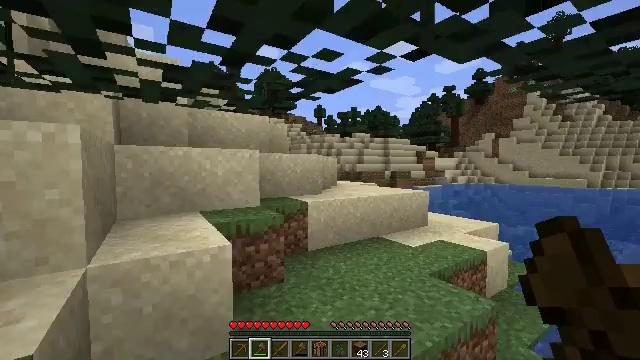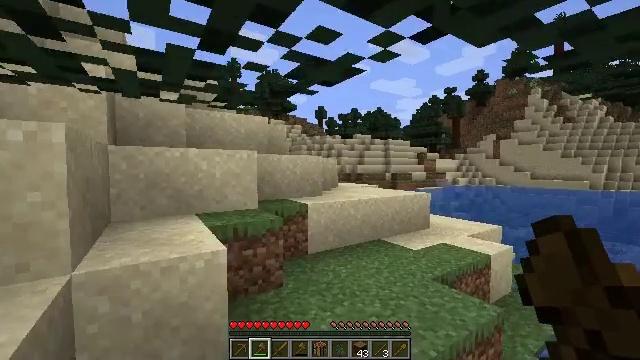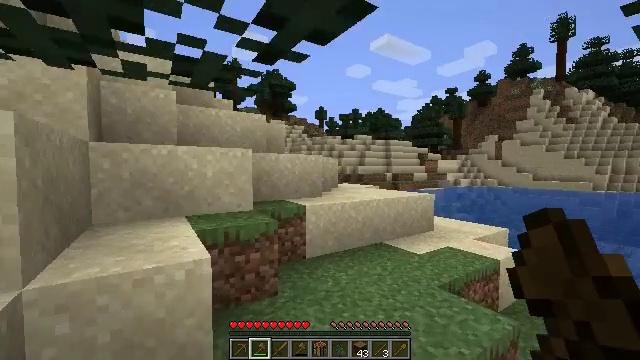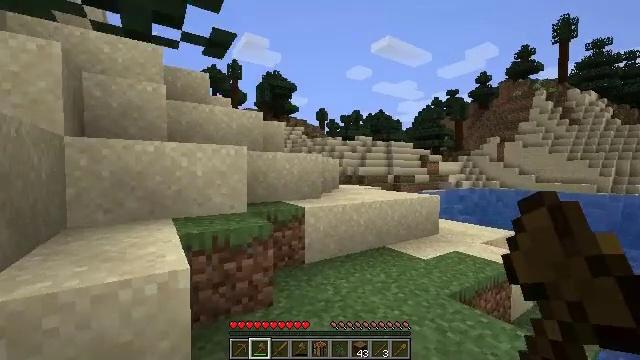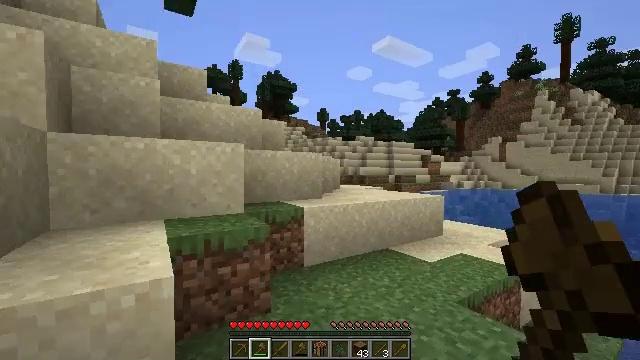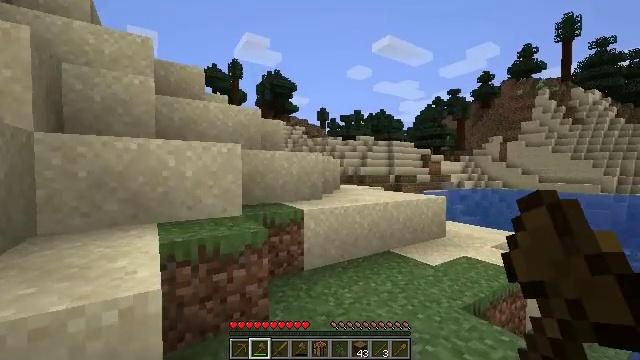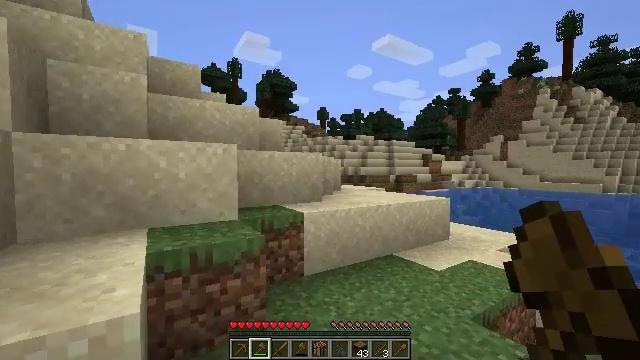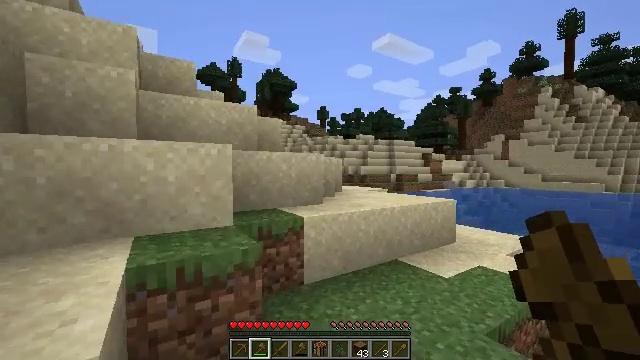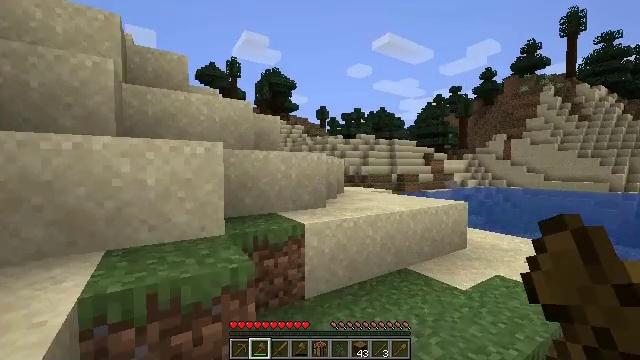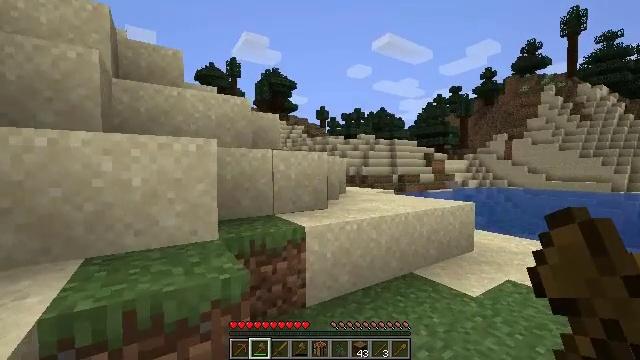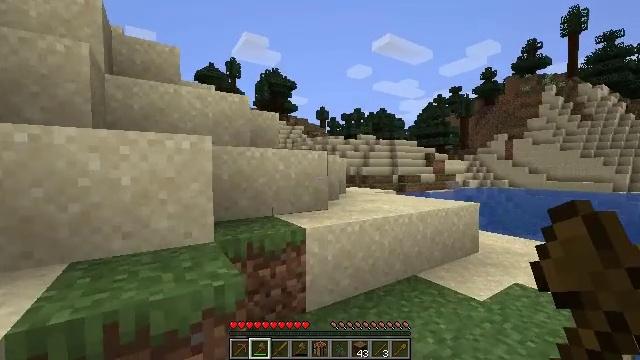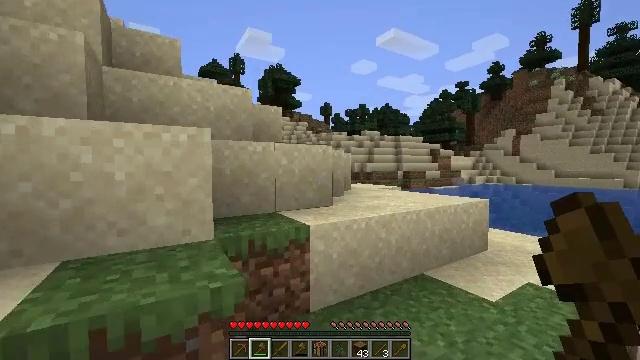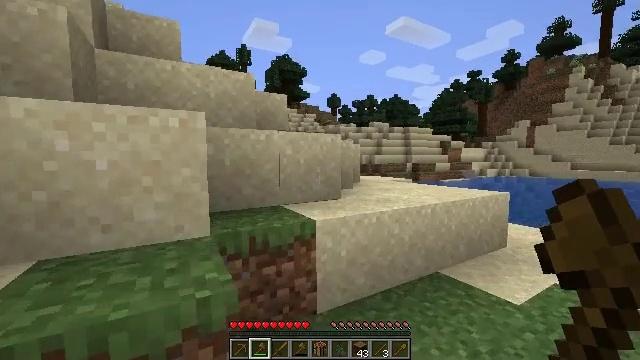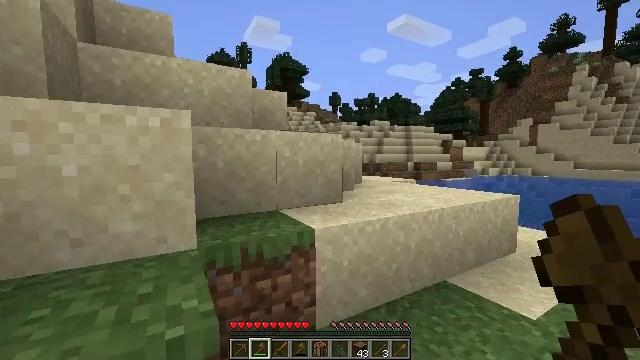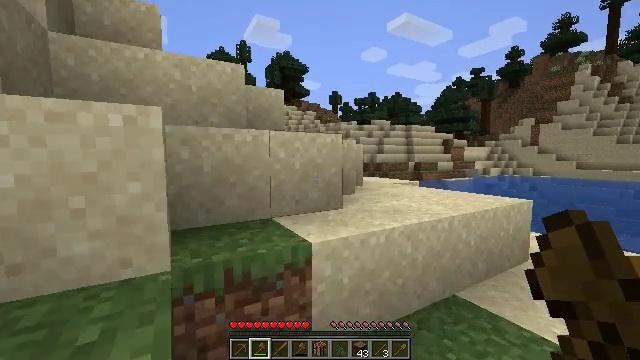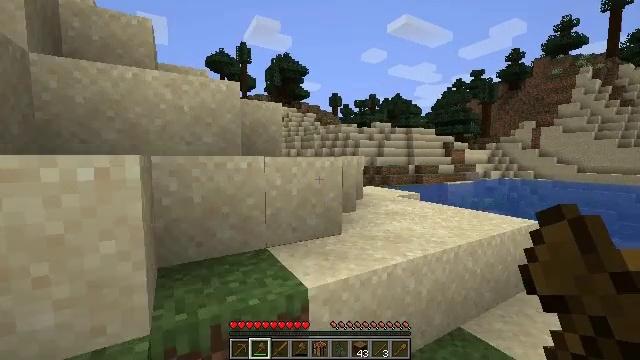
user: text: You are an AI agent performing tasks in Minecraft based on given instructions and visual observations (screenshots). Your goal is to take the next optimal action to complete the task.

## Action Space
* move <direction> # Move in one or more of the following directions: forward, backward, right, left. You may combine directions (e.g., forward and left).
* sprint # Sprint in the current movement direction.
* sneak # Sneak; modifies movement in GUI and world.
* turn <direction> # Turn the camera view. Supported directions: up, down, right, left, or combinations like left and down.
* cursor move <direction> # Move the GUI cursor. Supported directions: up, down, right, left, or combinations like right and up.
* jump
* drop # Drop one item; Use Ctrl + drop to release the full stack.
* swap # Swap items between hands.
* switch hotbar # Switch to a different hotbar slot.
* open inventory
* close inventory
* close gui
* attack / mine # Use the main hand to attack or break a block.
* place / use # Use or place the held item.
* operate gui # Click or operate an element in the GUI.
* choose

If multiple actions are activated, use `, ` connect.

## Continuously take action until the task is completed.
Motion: motion action
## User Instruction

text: Break the sand block.
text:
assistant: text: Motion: move forward
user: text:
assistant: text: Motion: move forward
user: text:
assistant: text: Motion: move forward
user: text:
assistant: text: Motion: move forward
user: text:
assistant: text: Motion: move forward
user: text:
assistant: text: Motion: move forward
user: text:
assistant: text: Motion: move forward
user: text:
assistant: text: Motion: move forward
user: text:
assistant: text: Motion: move forward
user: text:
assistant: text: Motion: move forward
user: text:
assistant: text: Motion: move forward
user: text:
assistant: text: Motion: move forward, turn left and down
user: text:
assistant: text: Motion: move forward
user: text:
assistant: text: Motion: move forward
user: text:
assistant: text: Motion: move forward, jump
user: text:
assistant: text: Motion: move forward, jump
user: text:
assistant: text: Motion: move forward, jump
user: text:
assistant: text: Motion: move forward, jump
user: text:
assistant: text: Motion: move forward
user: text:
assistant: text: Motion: move forward
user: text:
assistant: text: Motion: move forward
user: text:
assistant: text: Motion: move forward
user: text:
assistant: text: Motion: move forward
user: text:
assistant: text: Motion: move forward, jump
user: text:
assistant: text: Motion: move forward, jump
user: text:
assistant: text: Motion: move forward, jump
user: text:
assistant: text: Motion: move forward, jump
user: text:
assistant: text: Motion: move forward
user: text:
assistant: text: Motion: move forward, jump
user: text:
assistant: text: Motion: move forward, jump